Question: I'm trying out Angular2 and have been following their tutorials.
I currently have a Service that gets data from a json server:
'''
import { Injectable } from '@angular/core';
import { Http, Response } from '@angular/http';
import { Observable } from 'rxjs/Observable';
import { User } from './user';
@Injectable()
export class UserService {
constructor(private http: Http) {}
private usersUrl = 'http://localhost:3000/users';
getUsers(): Observable<User[]> {
return this.http.get(this.usersUrl) //the request won't go out until something subscribes to the observable
.map(this.extractData)
.catch(this.handleError); // pass an error message back to the component for presentation to the user but only if we can say something the user can understand and act upon
}
private extractData(response: Response) {
if (response.status < 200 || response.status >= 300) {
throw new Error('Bad response status: ' + response.status);
}
let body = response.json(); // parse JSON string into JavaScript objects
return body.data || { };
}
private handleError (error: any) {
// In a real world app, we might send the error to remote logging infrastructure before returning/sending the error
let errMsg = error.message || 'Server error'; // transform the error into a user-friendly message
return Observable.throw(errMsg); // returns the message in a new, failed observable
}
}
'''
And my Component:
'''
import { Component, OnInit } from '@angular/core';
import { User } from '../common/user/user';
import { UserService } from '../common/user/user.service';
@Component({
selector: 'app-nav',
templateUrl: '/app/nav/nav.component.html',
styleUrls: ['/app/nav/nav.component.css']
})
export class NavComponent implements OnInit {
errorMsg: string;
users: User[];
constructor(private userService: UserService) { }
getUsers() {
this.userService
.getUsers()
.subscribe(
function(users) {
console.log('users ' + users);
this.users = users;
console.log('this.users ' + this.users);
}, function(error) {
console.log('error ' + error);
});
// users => this.users = users,
// error => this.errorMsg = <any>error);
}
ngOnInit() {
this.getUsers();
console.log('ngOnit after getUsers() ' + this.users);
}
}
'''
My problem is, the data returned from the subscribed function is not being passed/assigned to my Component property 'users' after the getUsers() invocation completes. I do know that the data is returned to the component from the service method call because I'm able to log the data within the userService().getUsers method. The weird thing is, the console.log invocation on my ngOnInit is being printed on my dev console first before the console.logs within my getUsers method, although I invoke the getUsers first:
'''
ngOnInit() {
this.getUsers();
console.log('ngOnit after getUsers() ' + this.users);
}
'''
Dev console screenshot:

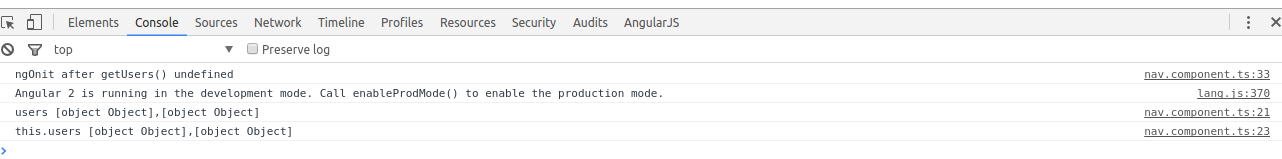
Answer: This is because 'this.getUsers()' and then 'this.userService.getUsers().subscribe(...)' only schedules a call to make a request to the server. Eventually when the response from the server arrives ('console.log('ngOnit after getUsers() ' + this.users);' was already executed before the call to the server was even made) then the function you passed to 'subscribe()' is executed.
This should do what you want:
'''
getUsers() {
return this.userService
.getUsers()
.map(
(users) => {
console.log('users ' + users);
this.users = users;
console.log('this.users ' + this.users);
})
.catch((error) => {
console.log('error ' + error);
throw error;
});
// users => this.users = users,
// error => this.errorMsg = <any>error);
}
ngOnInit() {
this.getUsers().subscribe(_ => {;
console.log('ngOnit after getUsers() ' + this.users);
});
}
'''
In 'getUsers()' I use 'map()' instead of subscribe, so we can subscribe later in order to be able to get code executed when the response arrived.
Then in 'ngOnInit()' we use the 'subscribe()' ('subscribe()' is necessary, otherwise would 'http.get()' would never be executed) and pass the code we want to be executed when the response arrives.
I also changed 'function ()' to '() =>'. This way 'this' works inside the following code block '() => { ... }', otherwise it wouldn't.
Don't forget to add
'''
import 'rxjs/add/operator/map';
import 'rxjs/add/operator/catch';
'''
otherwise these operators won't be recoginzed.